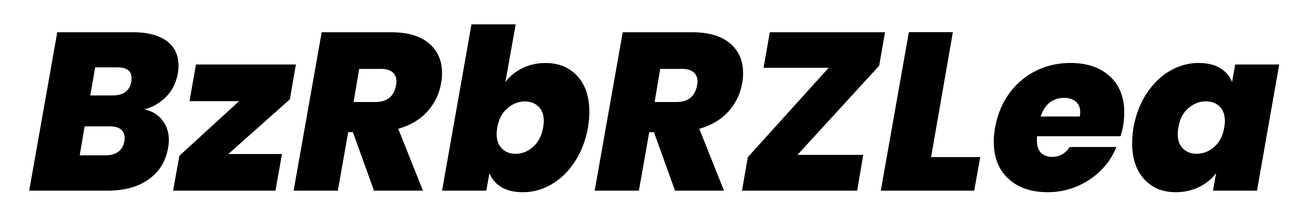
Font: Poppins-ExtraBoldItalic